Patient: sex F, age 63
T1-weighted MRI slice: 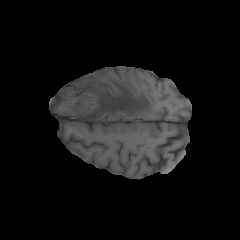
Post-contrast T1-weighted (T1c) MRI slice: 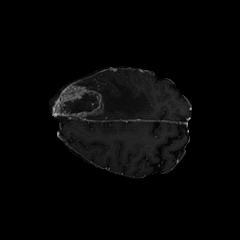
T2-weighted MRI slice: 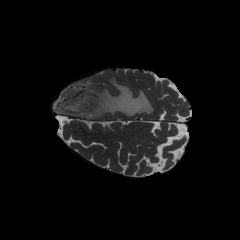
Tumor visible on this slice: yes
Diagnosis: Glioblastoma, IDH-wildtype
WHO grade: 4